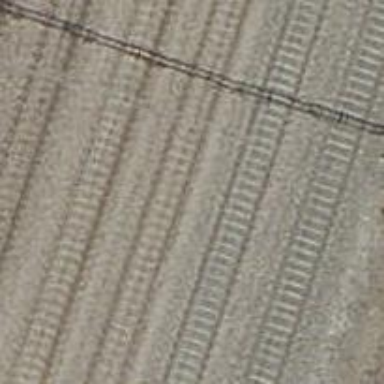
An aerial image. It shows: Railway with electrified contact lines.